Question: I'm creating a responsive website with four columns.

So when the page gets smaller then it will turn into two columns then the 'border-right' style of the second element will be removed and so on. My main problem here is how can I target the columns or the elements without using hard coded style for that element, for example:
'''
/* don't want to use this since it'll be dynamic list*/
#spring-vet-inner .sv-list:nth(2) { clear:both; }
'''
Since i'll be putting the content in 'custom_types' with so I'll be inserting multiple list of data like so. Here is my <URL>.
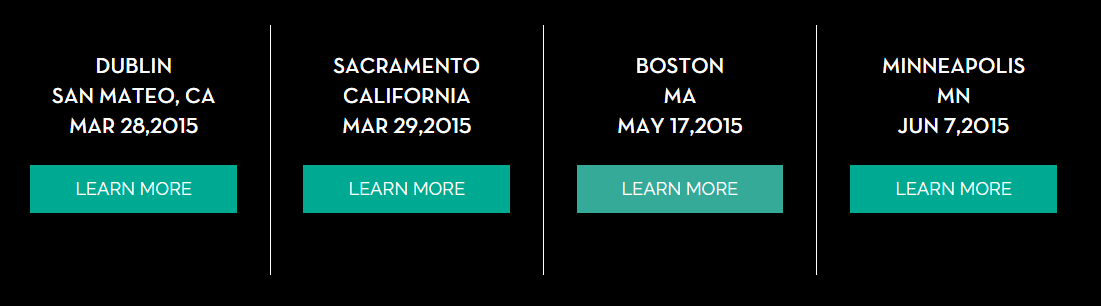
Answer: You can use ':nth-child(4n+1)' to target every 5th element, to do your clearing.
Then you can use ':nth-child(4n)' to remove the border on every 4th element.
This way, in terms of styling, it doesn't matter how many items you have.
You can also improve the widths for better responsiveness and a more mobile-first approach. Instead of a hard coded width you can use percentages. Eg:
'''
#spring-vet-inner .sv-list {
float:left;
width:50%;
}
@media (min-width:768px){
#spring-vet-inner .sv-list {
width:25%;
min-height:250px;
border-right:solid 1px #000
}
#spring-vet-inner .sv-list:nth-child(4n) {
border-right:0 none;
}
#spring-vet-inner .sv-list:nth-child(4n+1) {
border-right-color:red;
clear:both;
}
}
'''
You could also maybe add a parent 'max-width' for desktop.
<URL>
<URL>